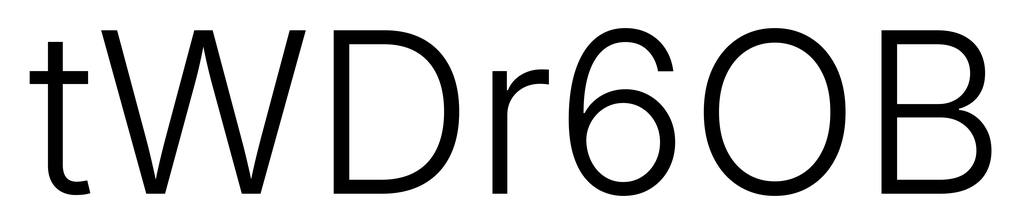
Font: Inter_Light